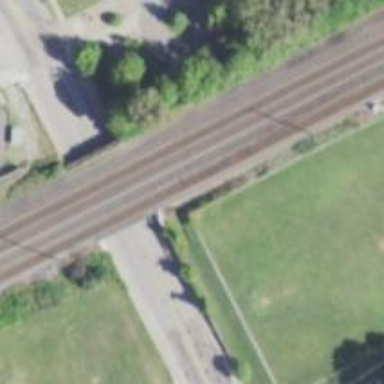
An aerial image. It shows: Railway bridge over siding rail track.